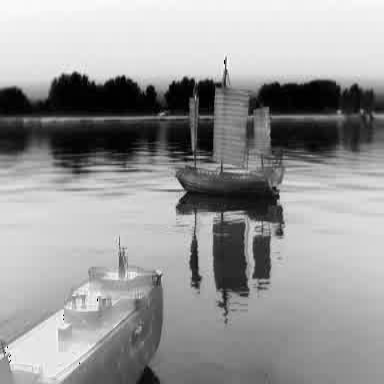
There are two objects shown in the infrared image, including a container_ship, and a sailboat.